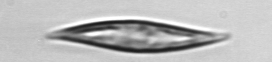
Label: Pleurosigma